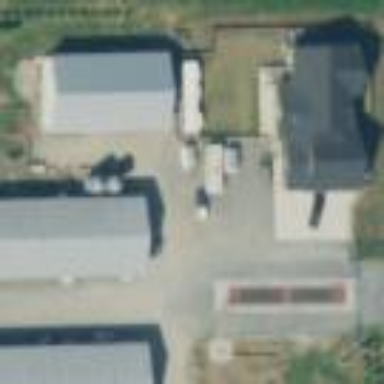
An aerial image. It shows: Farmyard area.